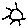
Label: sun